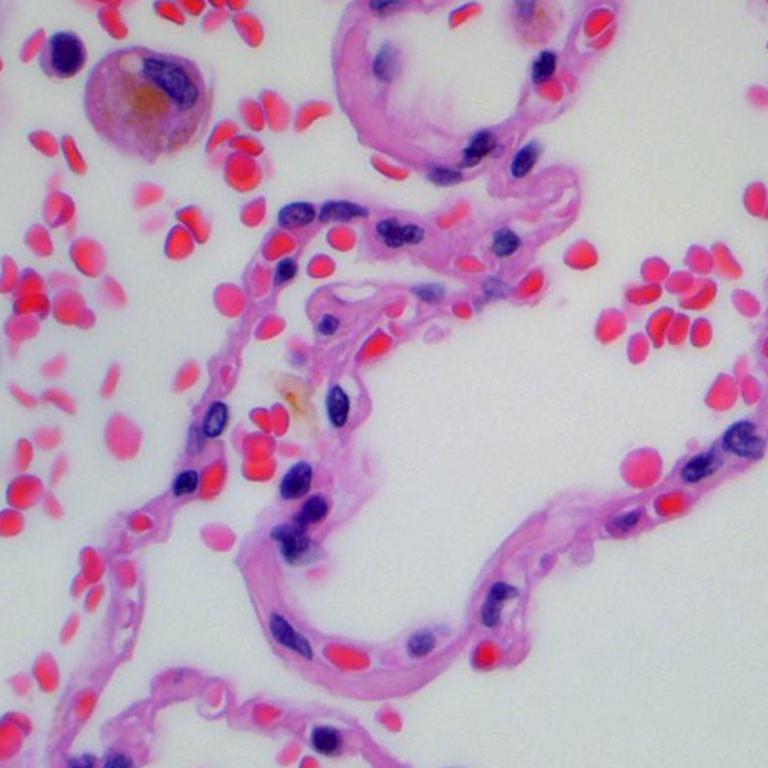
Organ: lung
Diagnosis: benign